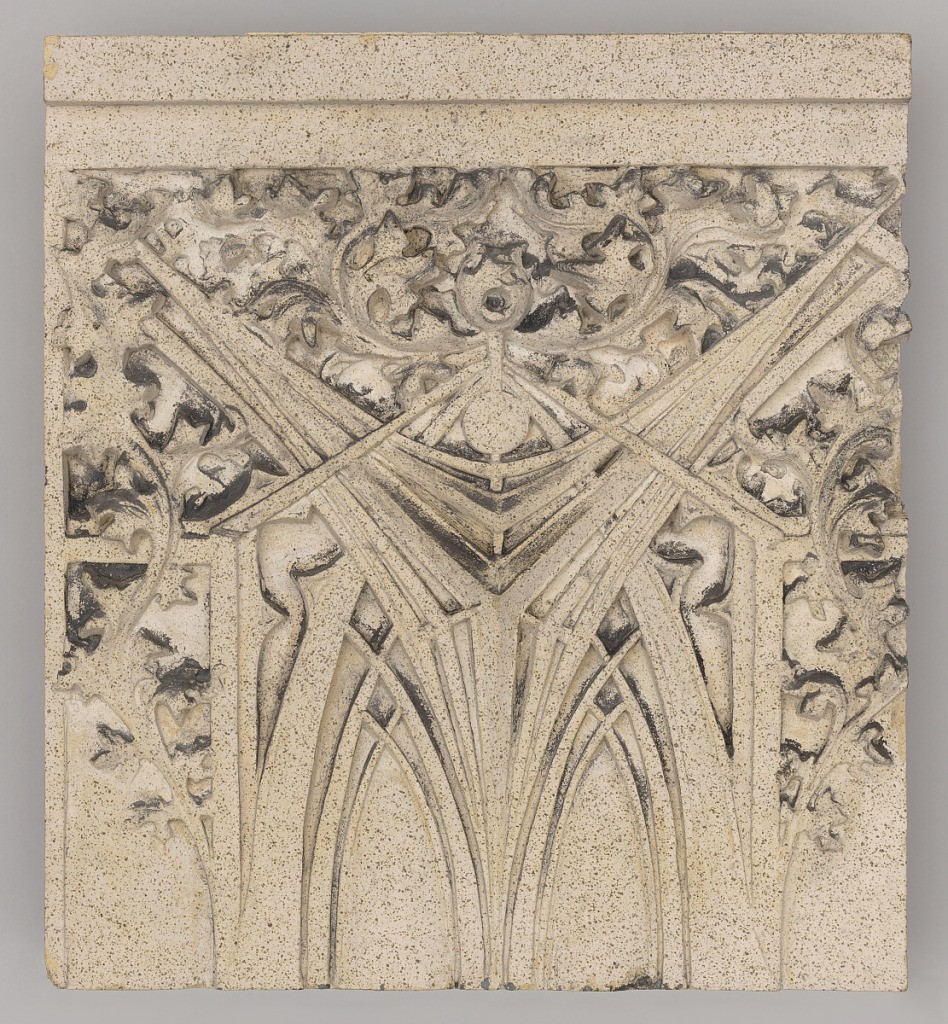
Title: Architectural panels from the Western Methodist Book Concern Building, Chicago, Illinois (Harry B. Wheelock, architect)
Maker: Kristian Schneider, American, 1865 - 1935
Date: ca. 1899
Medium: Molded terracotta
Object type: Architectural panel
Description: Large square panel of buff-colored terracotta, the surface decorated with one half of vertically oriented design of abstract vegetal motif in lozenge shape (to be set above similar panel to complete design).